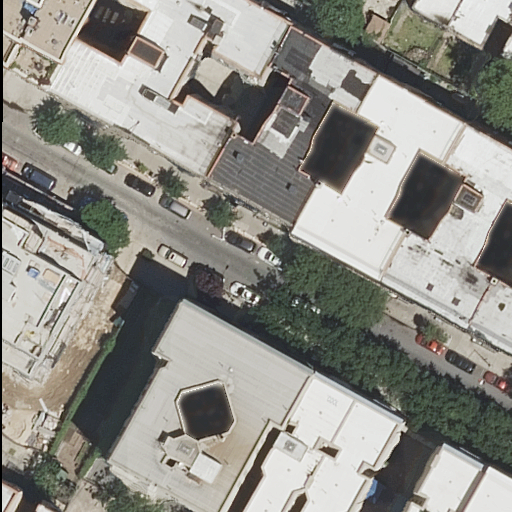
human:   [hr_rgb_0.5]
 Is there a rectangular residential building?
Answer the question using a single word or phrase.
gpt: yes

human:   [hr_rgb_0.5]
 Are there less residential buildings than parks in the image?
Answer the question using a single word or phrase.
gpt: no

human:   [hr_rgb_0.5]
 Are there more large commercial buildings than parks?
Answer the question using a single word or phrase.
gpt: no

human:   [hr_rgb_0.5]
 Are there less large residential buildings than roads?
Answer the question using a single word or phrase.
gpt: no

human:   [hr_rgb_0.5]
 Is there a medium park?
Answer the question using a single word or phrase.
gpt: yes

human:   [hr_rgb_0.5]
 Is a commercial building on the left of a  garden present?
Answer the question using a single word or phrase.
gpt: no

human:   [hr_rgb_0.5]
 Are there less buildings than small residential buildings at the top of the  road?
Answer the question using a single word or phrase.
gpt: no

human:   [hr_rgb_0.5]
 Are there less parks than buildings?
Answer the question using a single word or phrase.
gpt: yes

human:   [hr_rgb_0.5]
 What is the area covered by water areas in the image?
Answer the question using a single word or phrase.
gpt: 0m2

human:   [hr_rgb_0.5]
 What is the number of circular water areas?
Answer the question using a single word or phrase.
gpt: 0

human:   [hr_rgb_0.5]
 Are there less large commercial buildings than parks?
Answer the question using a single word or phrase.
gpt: yes

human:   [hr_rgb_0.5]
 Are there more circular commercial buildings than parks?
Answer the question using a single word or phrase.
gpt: no

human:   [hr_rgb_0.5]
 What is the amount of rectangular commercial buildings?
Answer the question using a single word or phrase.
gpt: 0

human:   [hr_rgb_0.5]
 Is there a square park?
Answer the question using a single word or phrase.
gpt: no

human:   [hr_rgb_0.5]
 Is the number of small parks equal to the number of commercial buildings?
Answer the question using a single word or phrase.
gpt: no

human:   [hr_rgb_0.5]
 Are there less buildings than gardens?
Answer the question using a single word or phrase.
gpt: no

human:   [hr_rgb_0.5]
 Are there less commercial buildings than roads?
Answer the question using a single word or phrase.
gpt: yes

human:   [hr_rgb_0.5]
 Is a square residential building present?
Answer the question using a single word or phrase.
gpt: no

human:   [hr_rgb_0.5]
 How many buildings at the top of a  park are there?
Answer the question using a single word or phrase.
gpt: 10

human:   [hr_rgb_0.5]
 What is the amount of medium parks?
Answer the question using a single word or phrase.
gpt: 1

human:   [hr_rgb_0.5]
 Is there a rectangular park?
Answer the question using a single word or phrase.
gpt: yes

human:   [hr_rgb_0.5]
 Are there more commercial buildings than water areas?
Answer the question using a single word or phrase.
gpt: no

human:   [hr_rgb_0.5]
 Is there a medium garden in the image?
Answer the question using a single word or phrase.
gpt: yes

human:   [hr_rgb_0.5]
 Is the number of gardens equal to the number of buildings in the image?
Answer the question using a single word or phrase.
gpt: no

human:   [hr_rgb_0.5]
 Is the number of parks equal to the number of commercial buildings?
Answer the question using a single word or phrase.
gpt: no

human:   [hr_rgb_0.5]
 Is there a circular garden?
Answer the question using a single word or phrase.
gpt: no

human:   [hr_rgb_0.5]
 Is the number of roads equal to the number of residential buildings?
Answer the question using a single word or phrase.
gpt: no

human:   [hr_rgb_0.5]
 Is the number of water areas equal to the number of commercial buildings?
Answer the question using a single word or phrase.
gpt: yes

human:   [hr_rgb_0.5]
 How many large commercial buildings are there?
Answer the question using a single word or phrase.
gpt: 0

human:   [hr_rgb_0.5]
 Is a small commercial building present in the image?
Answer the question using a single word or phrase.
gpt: no

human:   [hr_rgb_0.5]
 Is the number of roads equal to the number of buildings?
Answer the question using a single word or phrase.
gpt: no

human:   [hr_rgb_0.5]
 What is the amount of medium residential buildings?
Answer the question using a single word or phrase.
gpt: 6

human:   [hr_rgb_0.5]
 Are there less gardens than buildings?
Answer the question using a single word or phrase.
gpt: yes

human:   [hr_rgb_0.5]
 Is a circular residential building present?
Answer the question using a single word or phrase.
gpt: no

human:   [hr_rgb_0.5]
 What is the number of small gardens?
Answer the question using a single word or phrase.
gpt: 0

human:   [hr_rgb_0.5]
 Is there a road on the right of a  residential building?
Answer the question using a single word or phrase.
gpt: no

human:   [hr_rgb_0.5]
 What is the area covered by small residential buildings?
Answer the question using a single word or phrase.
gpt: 249m2